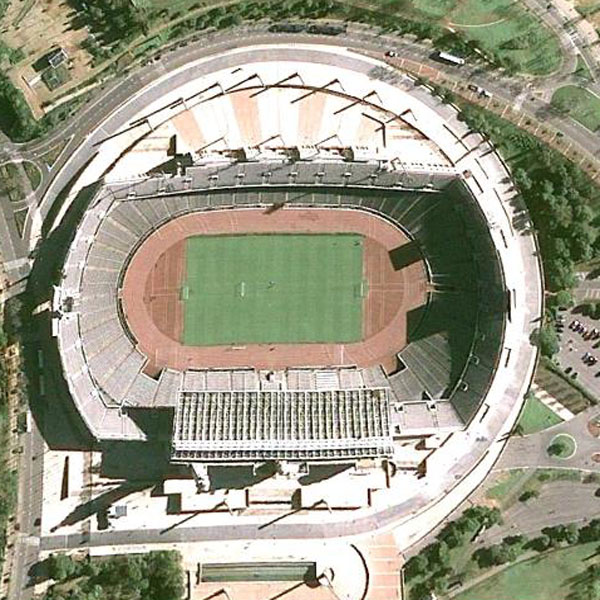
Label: footballField